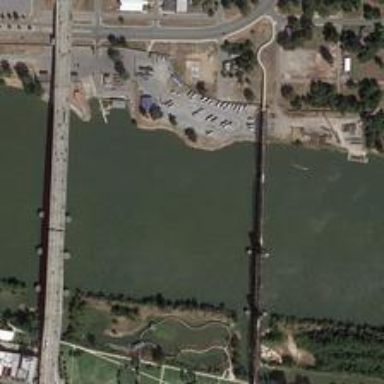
The river is green and two slim bridges connect both two banks of the river .